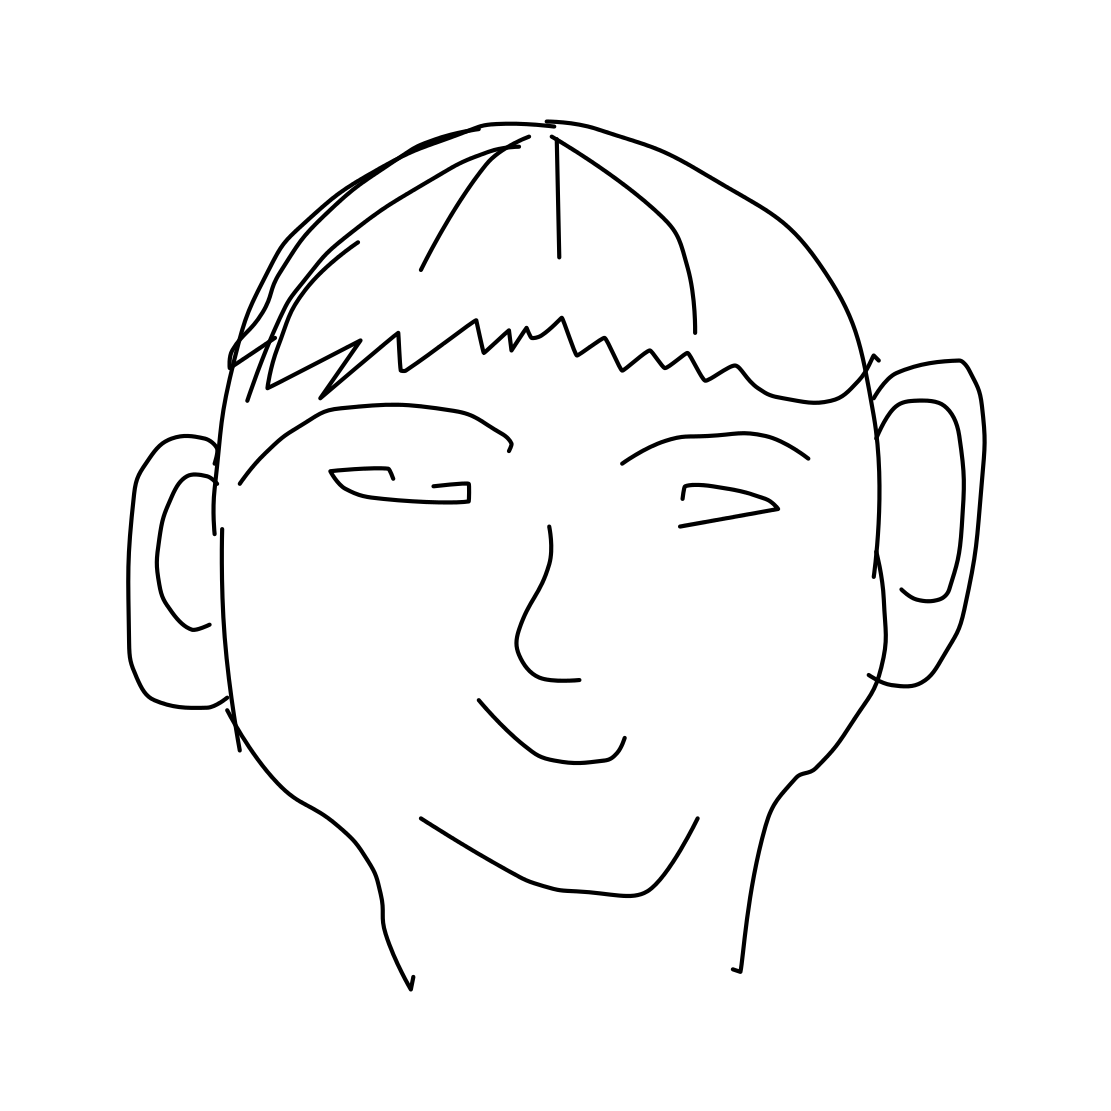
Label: head